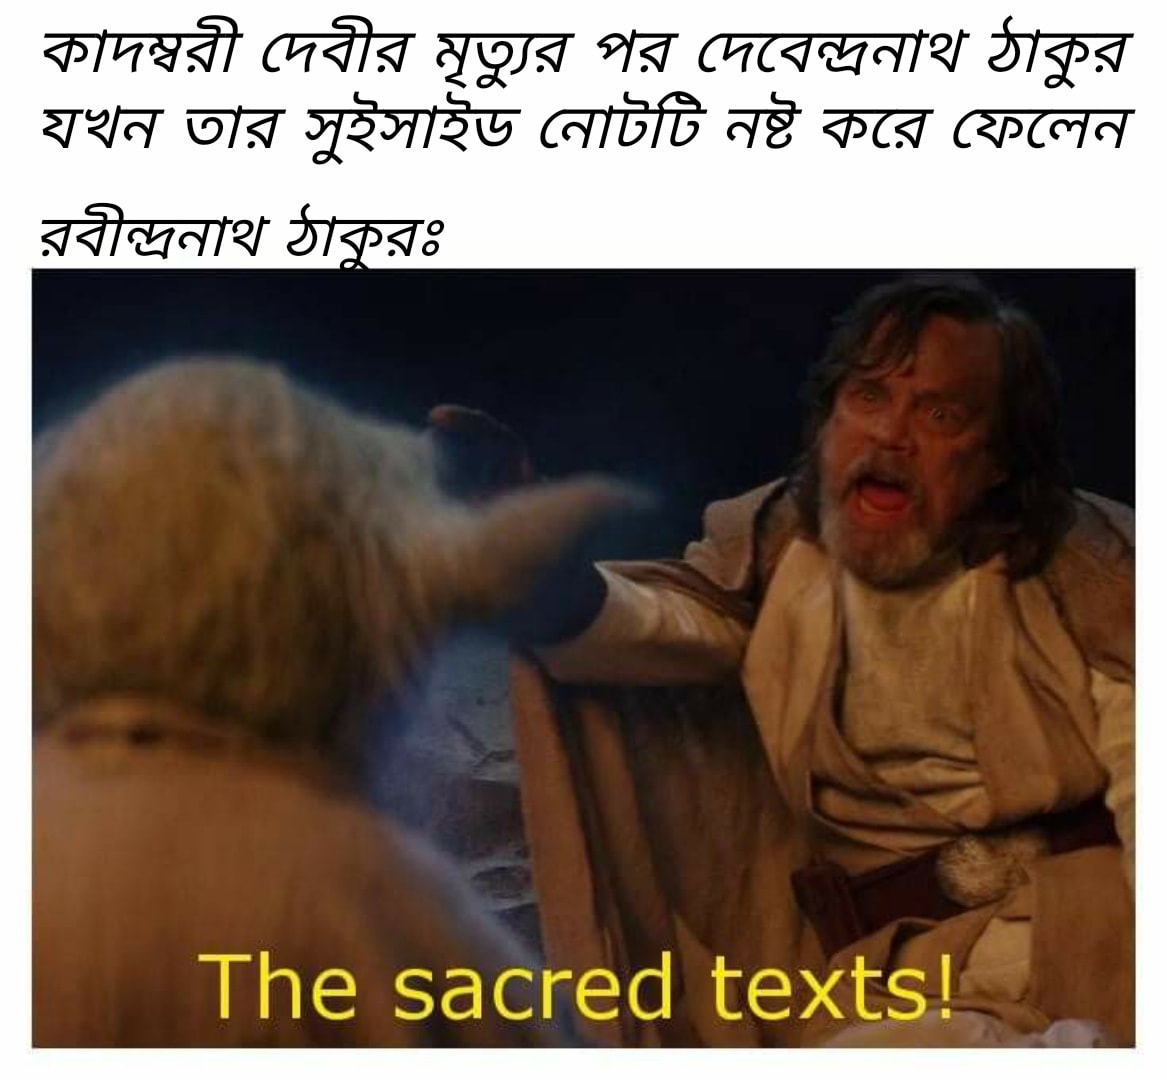
Caption: কাদম্বরী দেবীর মৃত্যুর পর দেবেন্দ্রনাথ ঠাকুর যখন তার সুইসাইড নোটটি নষ্ট করে ফেলেন    রবীন্দ্রনাথ ঠাকুরঃ     The sacred texts !
Label: non-hate